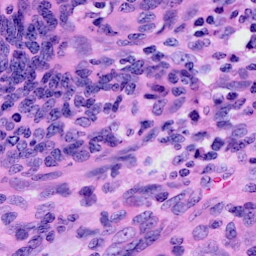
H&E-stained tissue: Cervix